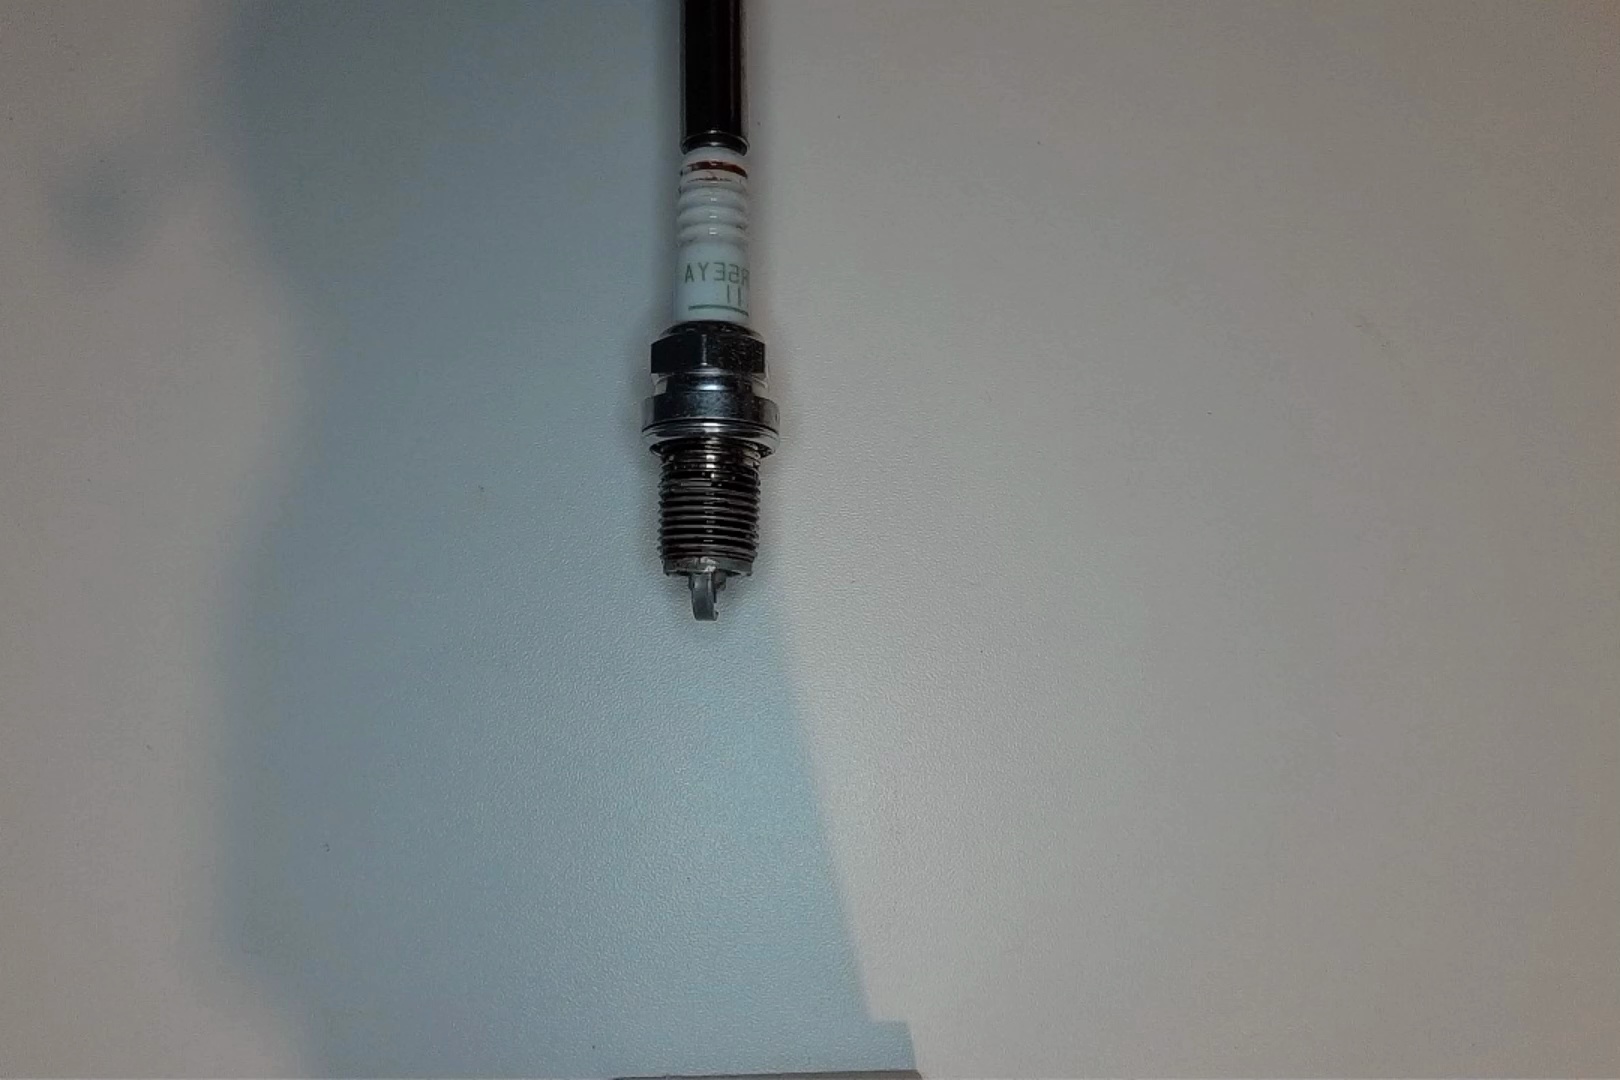
Label: anomaly